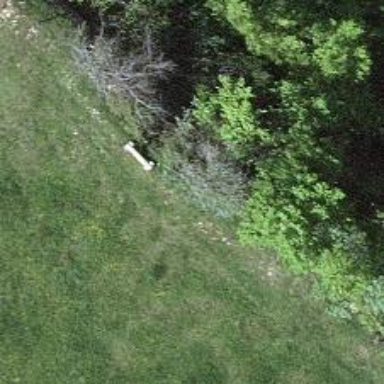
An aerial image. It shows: Bench for seating.